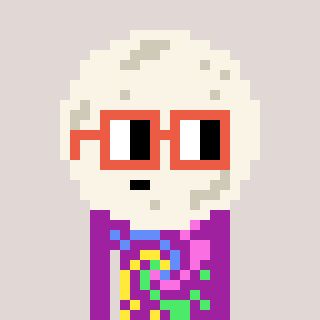
a pixel art character with square orange glasses, a moon-shaped head and a magenta-colored body on a warm background